Question: I downloaded the 'OpenCV 3.0.0-rc1'. I am experiment it in Java.
I try to use the 'SURF feature detector':
'''
FeatureDetector featureDetector = FeatureDetector.create(FeatureDetector.SURF);
'''
But it reports the error below:

Why? Is the Java wrapper of OpenCV is not complete?
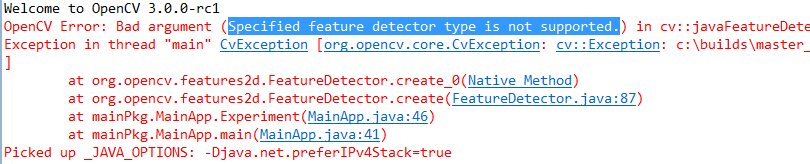
Answer: It seems the Java wrapper for 'OpenCV 3.0.0-rc1' is indeed incomplete. I turned to use the '2.4.10', the 'SURF' detector and many others are available now.
Just as @berak commented, the extra modules need to be added to the main repo by yourself.